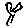
Label: bird